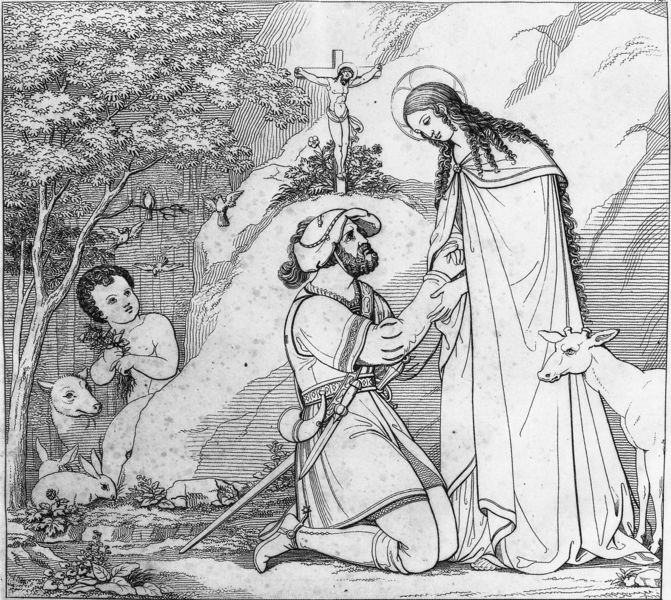
Titel: Leben und Tod der heiligen Genovefa
Künstler: Franz Riephausen
Institution: Heidelberg, Kurpfälzisches Museum der Stadt
Schlagwörter: baum, berg, felsen, mann, umhang, vogel, blumen, frau, hut, kleid, gürtel, tier, tiere, bart, falten, stein, steine, taube, horn, trinkhorn, hügel, vögel, gewand, haare, mantel, kind, pflanzen, locken, stock, engel, hase, hasen, beobachten, fels, junge, blumenstrauss, lamm, schaf, knabe, kreuz, tauben, druck, druckgrafik, radierung, stich, schwert, säbel, knien, soldat, stiefel, kopfputz, beten, heiligenschein, jäger, kaninchen, christus, jesus, kreuzigung, dolch, kruzifix, heilige, anbeten, maria, anbetung, schafe, hirte, ziege, bitten, kniefall, pilger, jagdhorn, golgatha, kalvarienberg, heilge, schert, heilige maria, felsfelsen, läger, nibmus